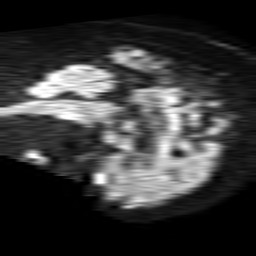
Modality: TRACE
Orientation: sagittal
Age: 53
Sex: male
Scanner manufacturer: philips
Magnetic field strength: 1.5 T
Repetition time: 4.6 s
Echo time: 0.08826 s